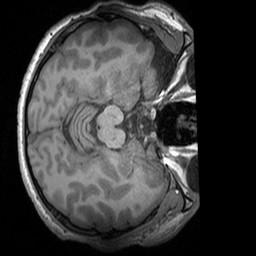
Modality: T1w
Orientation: axial
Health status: ill
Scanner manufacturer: siemens
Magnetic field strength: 3 T
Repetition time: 1.7 s
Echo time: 0.00254 s